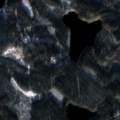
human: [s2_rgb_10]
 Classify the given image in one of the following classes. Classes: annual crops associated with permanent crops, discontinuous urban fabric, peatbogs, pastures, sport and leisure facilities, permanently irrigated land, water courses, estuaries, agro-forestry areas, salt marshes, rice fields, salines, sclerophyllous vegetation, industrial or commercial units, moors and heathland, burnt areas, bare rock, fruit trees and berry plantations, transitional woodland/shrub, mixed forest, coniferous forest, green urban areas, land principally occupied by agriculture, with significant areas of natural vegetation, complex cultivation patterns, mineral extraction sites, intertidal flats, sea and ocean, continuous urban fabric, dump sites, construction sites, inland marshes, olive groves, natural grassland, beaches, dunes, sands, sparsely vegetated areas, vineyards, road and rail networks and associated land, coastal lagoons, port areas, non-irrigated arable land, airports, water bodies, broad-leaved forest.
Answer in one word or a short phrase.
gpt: coniferous forest, mixed forest